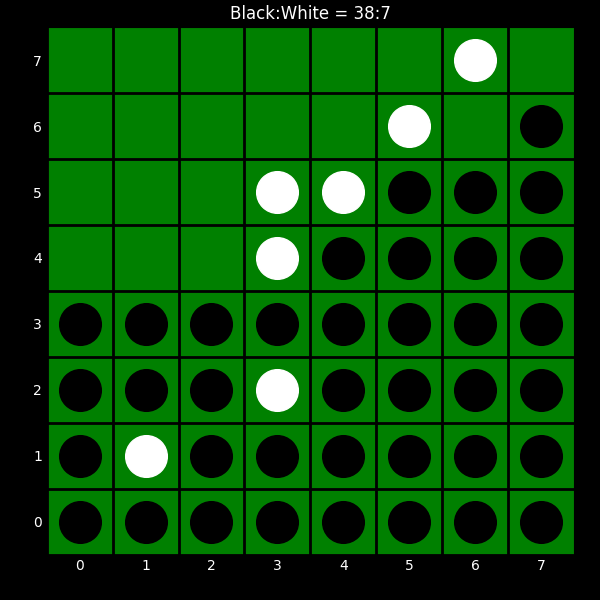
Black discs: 38
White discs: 7